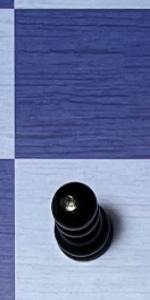
Label: Pawn_Black